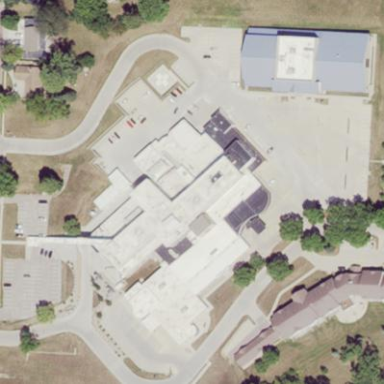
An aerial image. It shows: Healthcare facility identified as hospital.